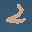
Label: 2